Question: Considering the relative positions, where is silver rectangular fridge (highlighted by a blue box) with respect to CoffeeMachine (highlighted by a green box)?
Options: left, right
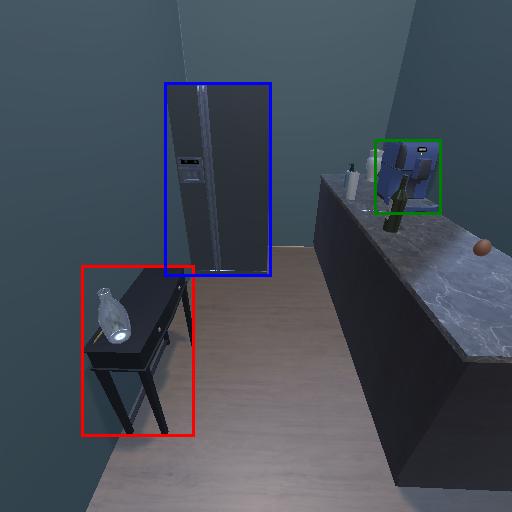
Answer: left